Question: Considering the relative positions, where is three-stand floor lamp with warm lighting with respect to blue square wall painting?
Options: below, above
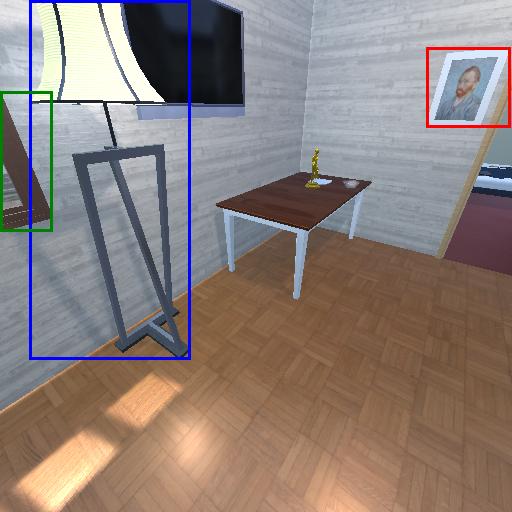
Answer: below